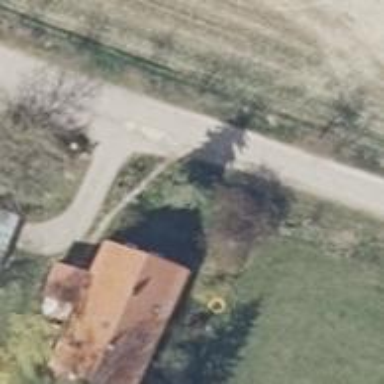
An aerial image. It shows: House with flat red roof.